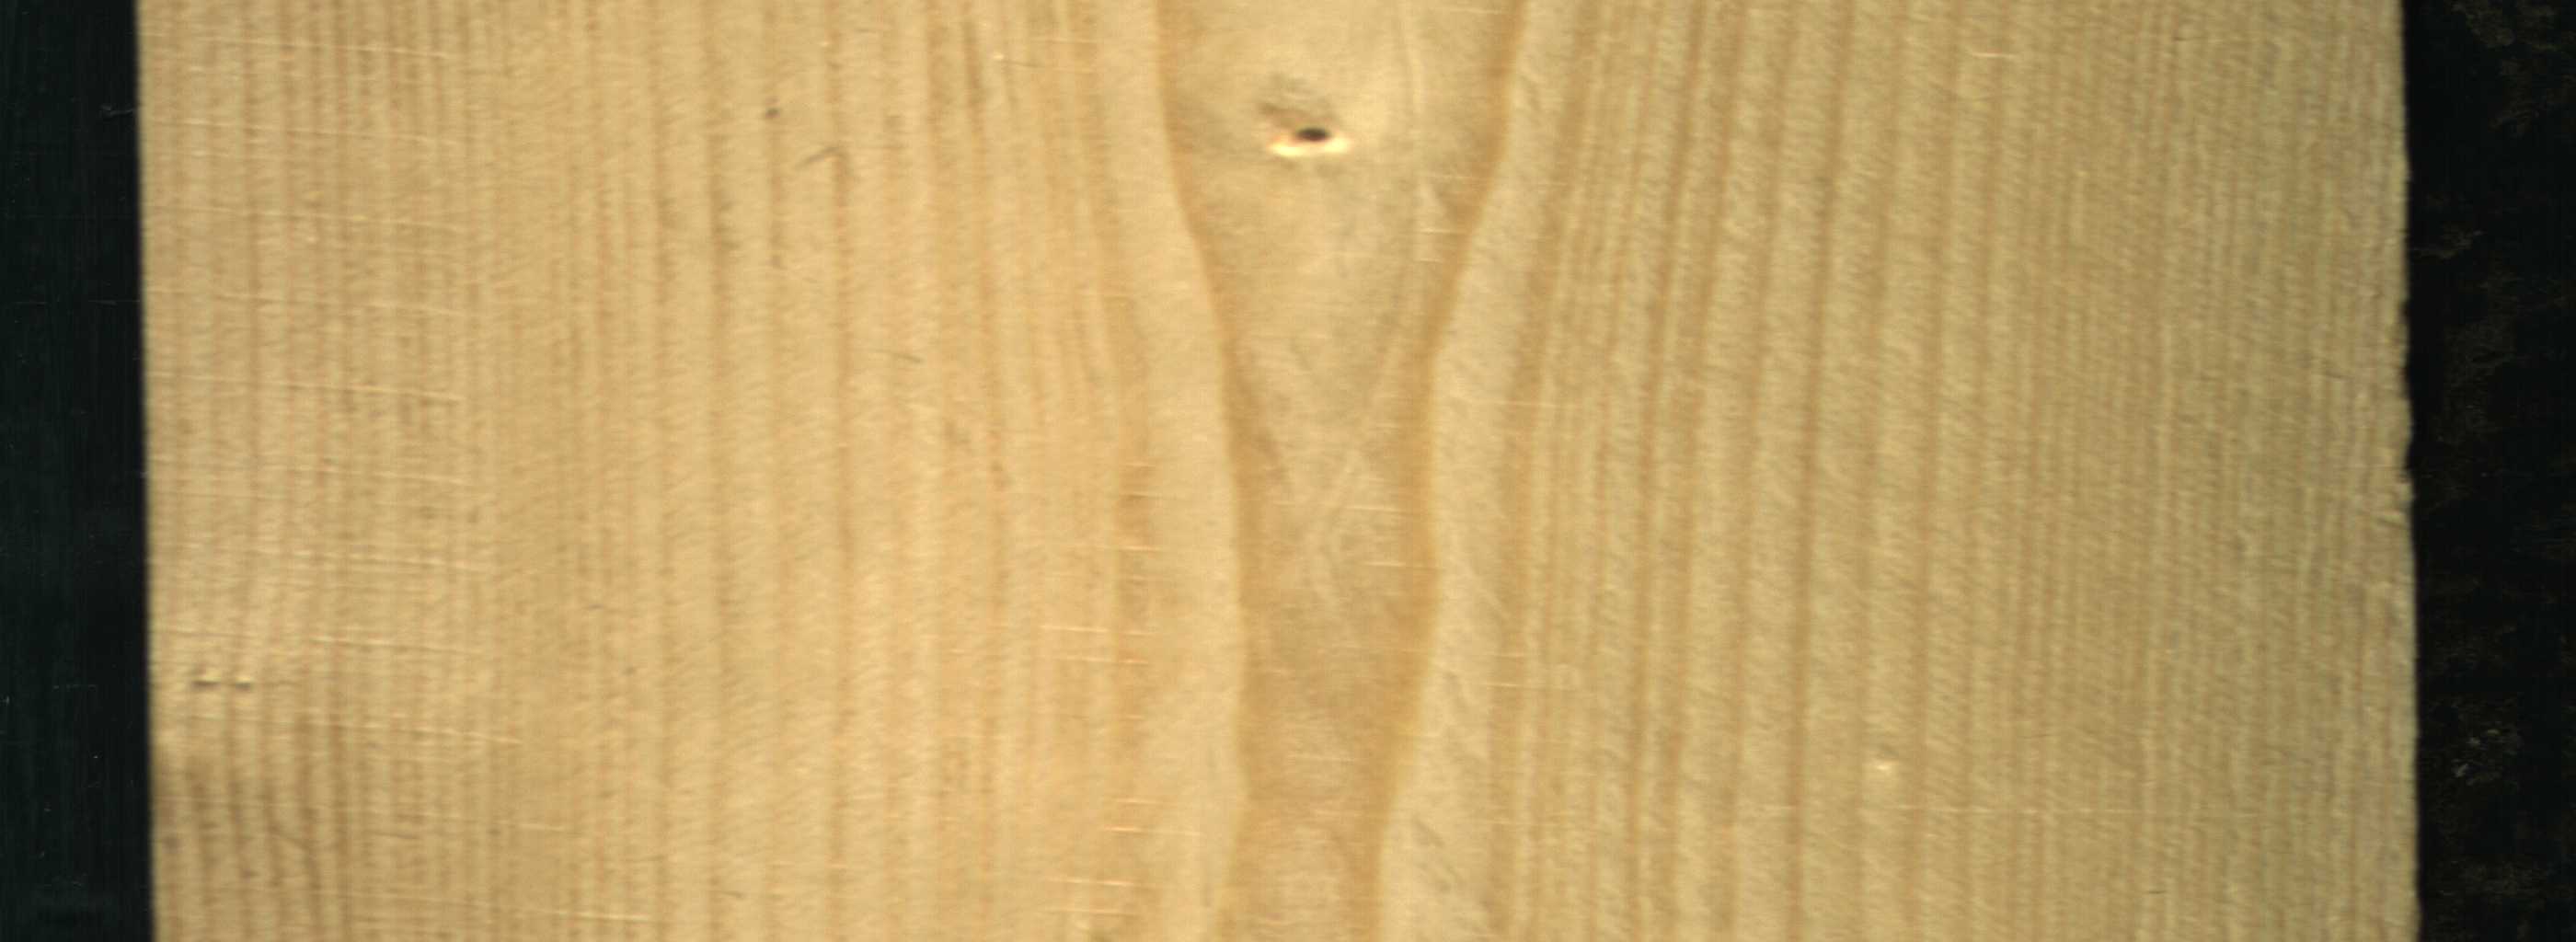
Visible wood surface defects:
Live_Knot